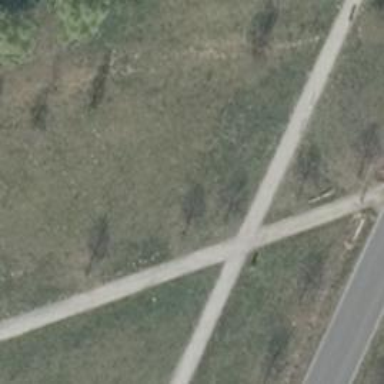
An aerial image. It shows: Footway along the road.